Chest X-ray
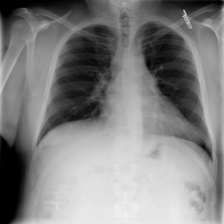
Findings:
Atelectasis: negative
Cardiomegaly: negative
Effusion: negative
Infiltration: negative
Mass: negative
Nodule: negative
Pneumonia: negative
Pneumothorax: negative
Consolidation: negative
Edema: negative
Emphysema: negative
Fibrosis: negative
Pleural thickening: negative
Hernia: negative